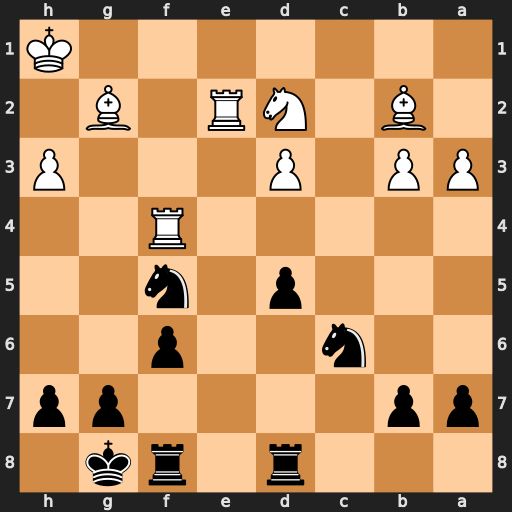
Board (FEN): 3r1rk1/pp4pp/2n2p2/3p1n2/5R2/PP1P3P/1B1NR1B1/7K
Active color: b
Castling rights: -
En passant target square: -
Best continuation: Ng3+ Kh2 Nxe2